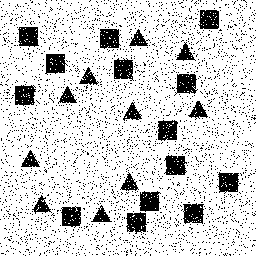
Squares: 14
Triangles: 10
Stars: 0
Total shapes: 24